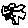
Label: hexagon